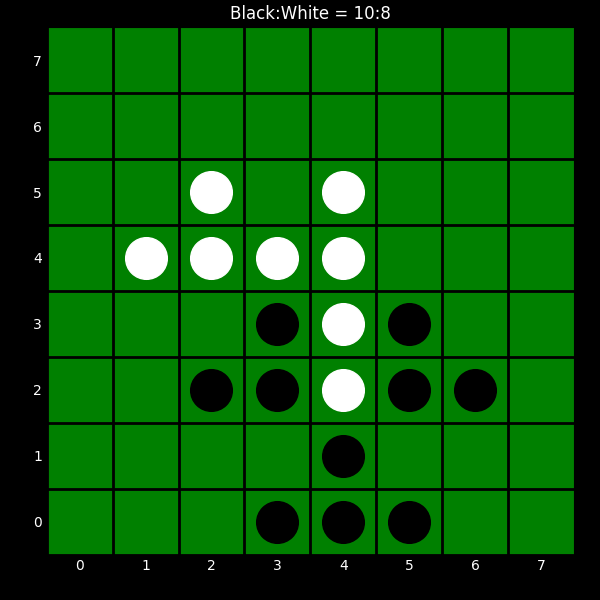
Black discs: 10
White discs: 8